Question: I've just noticed a new button in the toolbar of the Google Apps Script IDE. It looks like a lightbulb, and the alt text on it says "Execution hints". I can't find anything in Support, Release Notes, or the Blog about this button.
Does anybody know what it does? I can't seem to make the button active to try it out.

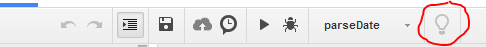
Answer: The button seems to only be enabled if you have something in your code which they have pre-defined hints for.
For example: I finally saw the button enabled when I was working on one of my custom spreadsheet functions. When clicked, this popped up over my code:

I, too, was intrigued by this new button when it first appeared a few days ago, and I was surprised to see nothing about it in the official <URL>.
Once I figured out what it does, I came here to see if anyone else had asked about it.
@mwjeffcott Update: Another one of my projects actually had some helpul "execution hints." It told me about deprecated functions that I was using. I mean, it have been more helpful by providing the sunset date and the recommended "alternative solution," but it's better than nothing I guess.